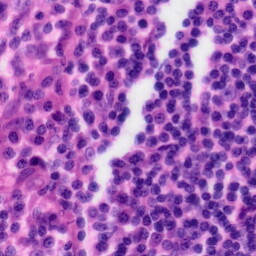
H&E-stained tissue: Tonsil